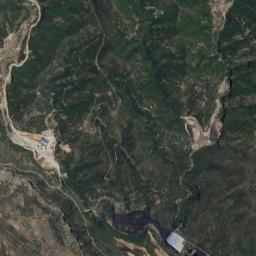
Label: mountain